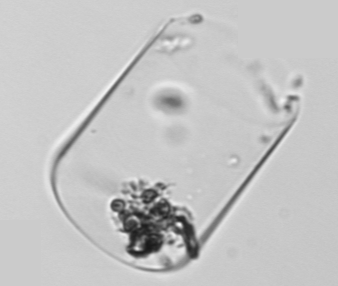
Label: Guinardia_flaccida